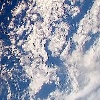
Label: cloud